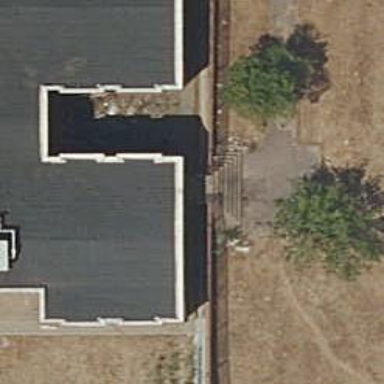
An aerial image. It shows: Retaining wall.